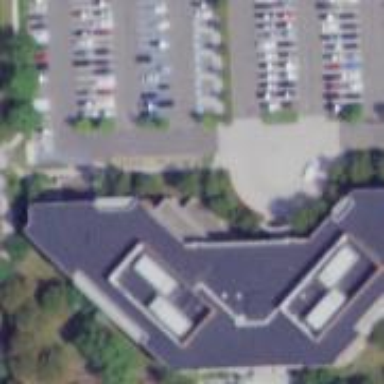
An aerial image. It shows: Commercial building.